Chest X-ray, PA view. Patient: 30 years old, sex F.
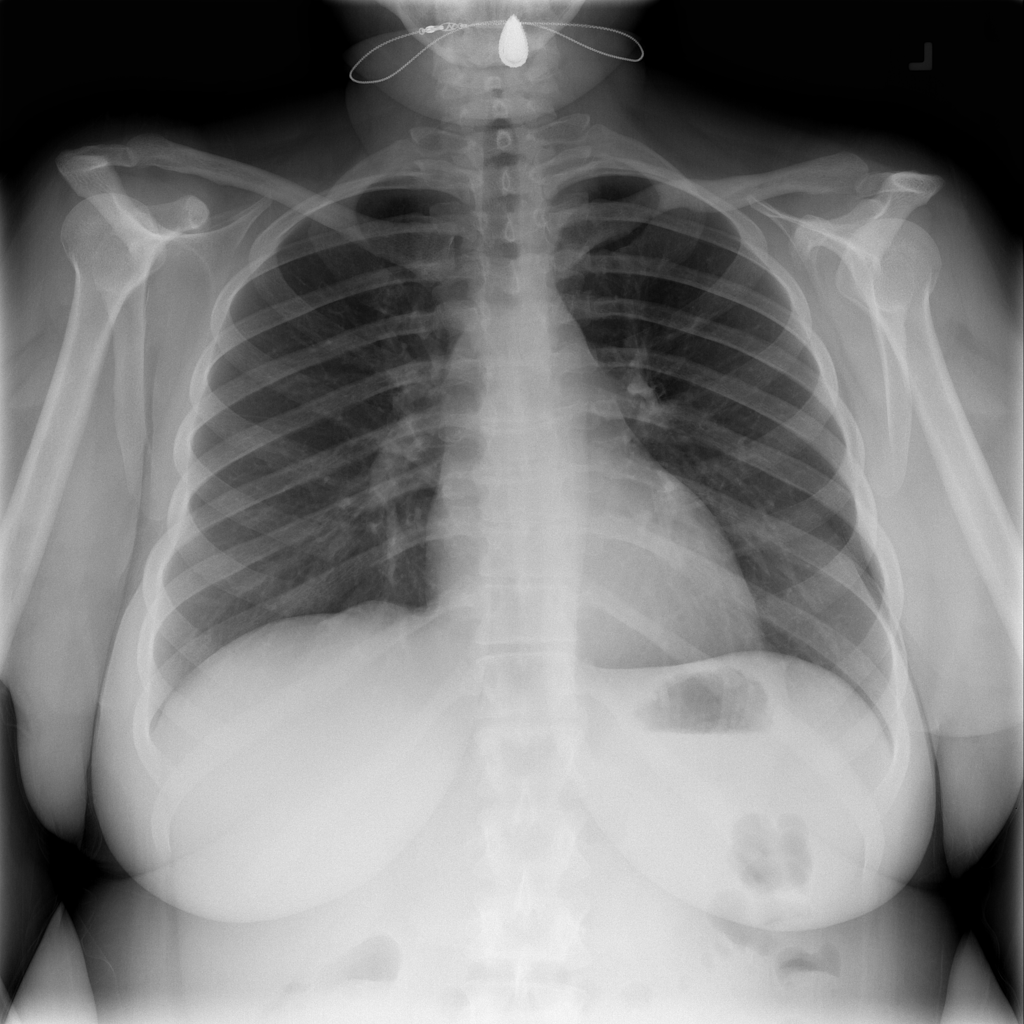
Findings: No Finding